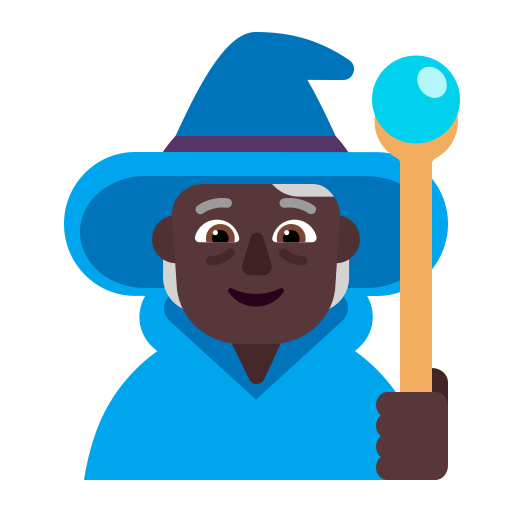
person mage flat dark